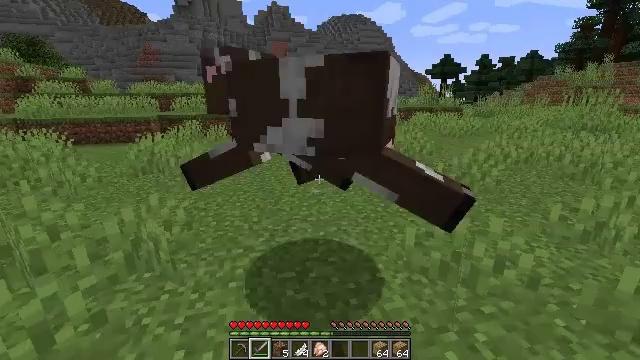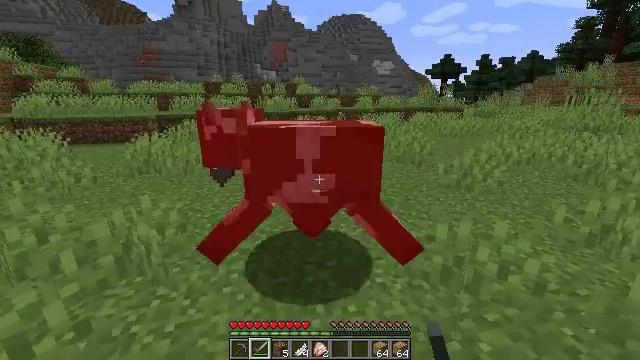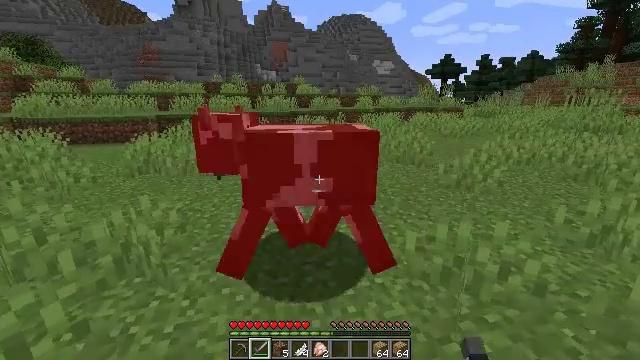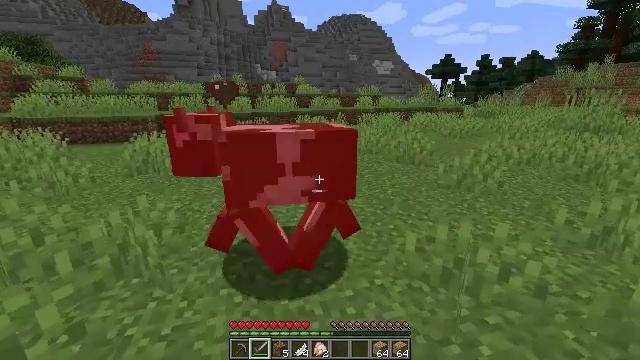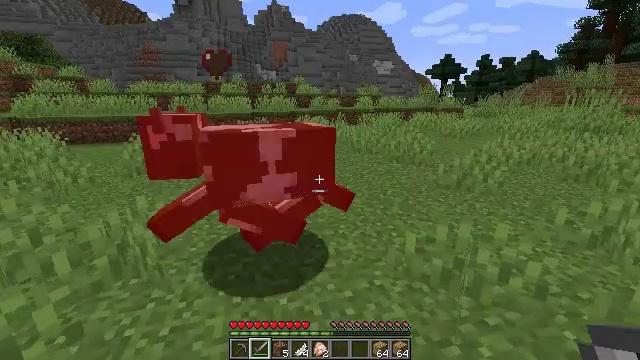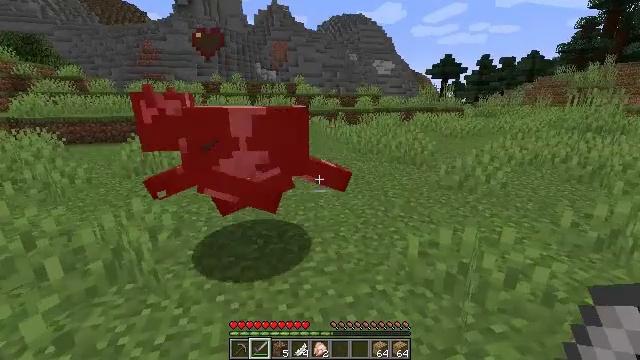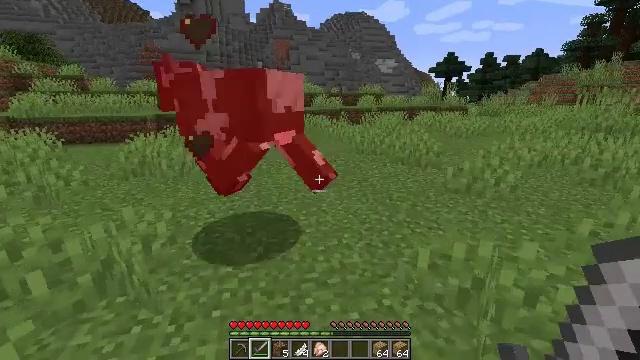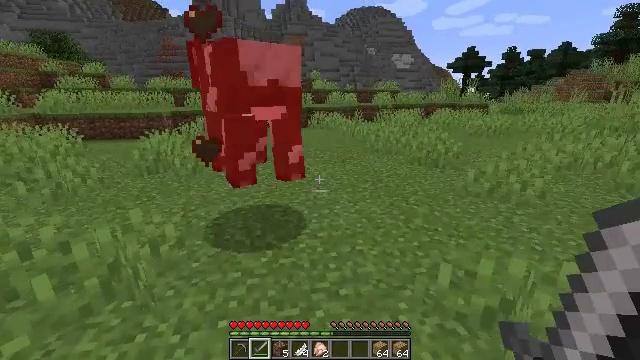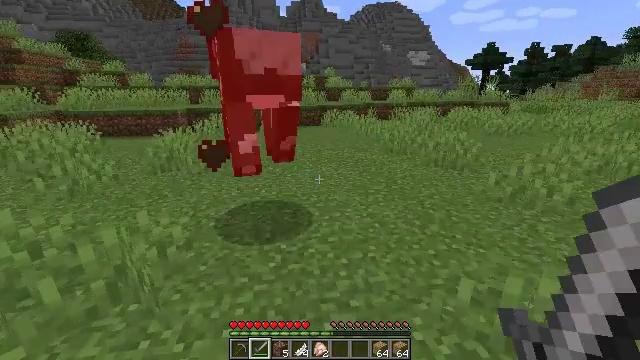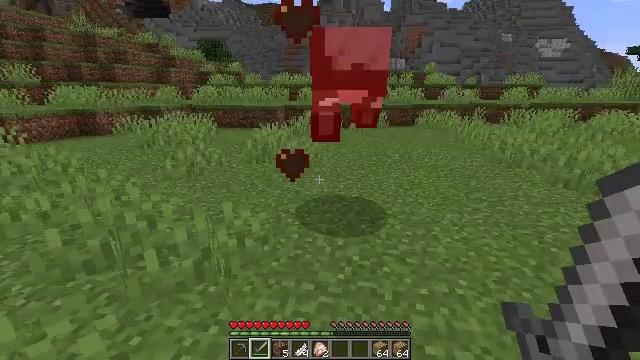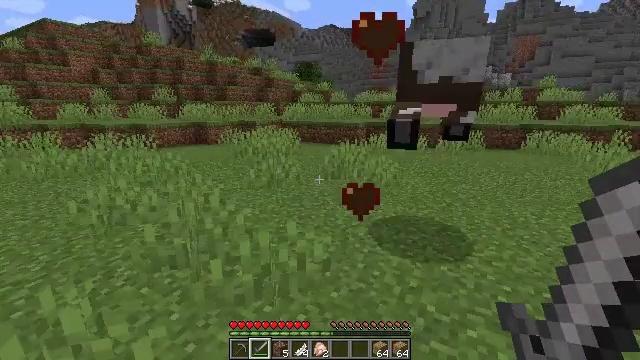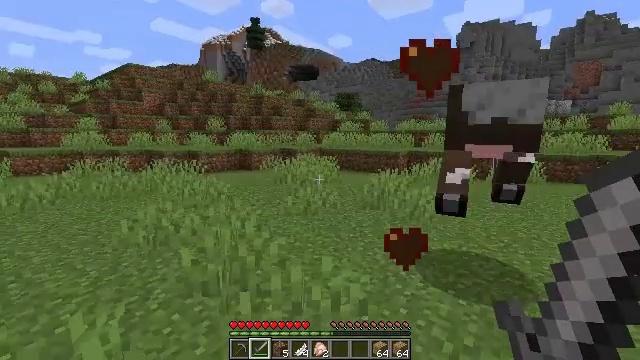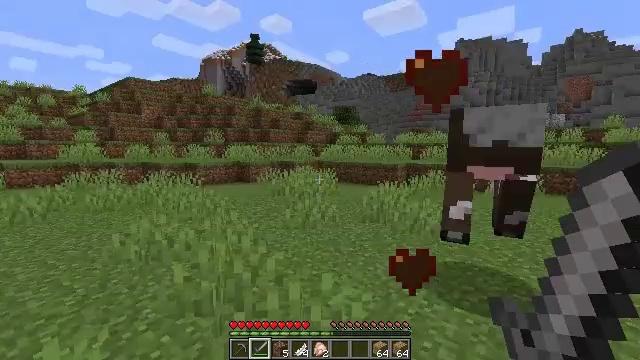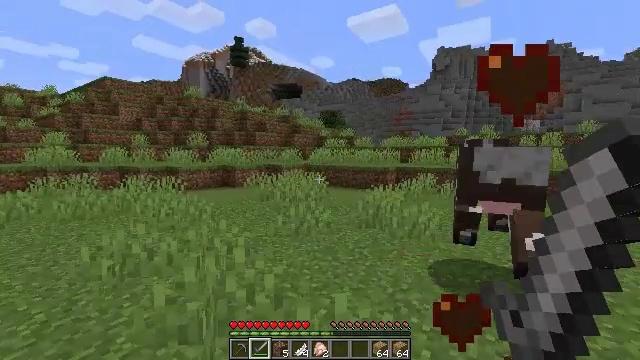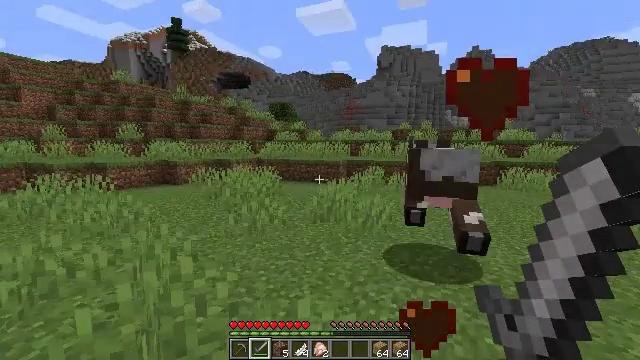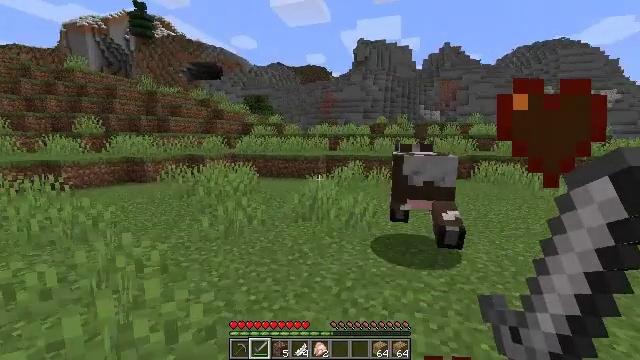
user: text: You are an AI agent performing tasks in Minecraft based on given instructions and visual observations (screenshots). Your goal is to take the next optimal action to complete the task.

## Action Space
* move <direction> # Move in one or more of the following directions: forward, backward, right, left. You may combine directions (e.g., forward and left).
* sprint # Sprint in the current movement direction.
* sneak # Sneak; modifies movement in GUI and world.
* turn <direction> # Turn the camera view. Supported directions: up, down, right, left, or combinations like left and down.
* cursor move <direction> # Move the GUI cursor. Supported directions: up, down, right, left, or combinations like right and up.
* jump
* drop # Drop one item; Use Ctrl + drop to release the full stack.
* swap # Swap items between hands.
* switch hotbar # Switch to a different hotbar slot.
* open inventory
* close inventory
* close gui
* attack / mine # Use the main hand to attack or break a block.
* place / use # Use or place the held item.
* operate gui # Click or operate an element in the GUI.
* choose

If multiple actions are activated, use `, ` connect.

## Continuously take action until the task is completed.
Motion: motion action
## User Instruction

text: Hunt animals.
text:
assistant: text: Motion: no_op
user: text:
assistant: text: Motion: no_op
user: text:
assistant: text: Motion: no_op
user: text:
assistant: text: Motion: no_op
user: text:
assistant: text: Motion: move forward
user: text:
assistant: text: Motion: move forward
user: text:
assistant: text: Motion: move forward, turn left
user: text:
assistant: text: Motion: move forward, turn left
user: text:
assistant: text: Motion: move forward, turn left
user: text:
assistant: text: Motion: move forward, turn left and up
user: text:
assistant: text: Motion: move forward and move left, turn left and up
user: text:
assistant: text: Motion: move forward and move left, turn up
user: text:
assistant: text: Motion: move forward and move left, turn right
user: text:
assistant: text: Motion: move forward, turn right and down
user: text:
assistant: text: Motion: move forward, turn right and down
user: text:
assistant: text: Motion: move forward, turn right and down
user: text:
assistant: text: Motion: move forward, turn right and down
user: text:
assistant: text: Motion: move forward, turn right and down, attack / mine
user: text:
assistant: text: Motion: move forward, attack / mine
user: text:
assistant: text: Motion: move forward, attack / mine
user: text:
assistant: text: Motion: move forward
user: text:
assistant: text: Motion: move forward
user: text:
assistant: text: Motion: move forward, turn left
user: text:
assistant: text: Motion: move forward, turn left and up
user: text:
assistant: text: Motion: move forward
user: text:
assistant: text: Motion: move forward, sprint
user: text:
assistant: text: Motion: move forward, sprint
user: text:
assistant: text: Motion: move forward, sprint
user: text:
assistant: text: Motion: move forward, sprint, turn up
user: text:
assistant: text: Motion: move forward, sprint